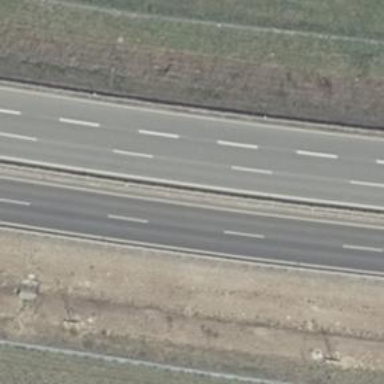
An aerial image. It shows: Asphalt motorway link.